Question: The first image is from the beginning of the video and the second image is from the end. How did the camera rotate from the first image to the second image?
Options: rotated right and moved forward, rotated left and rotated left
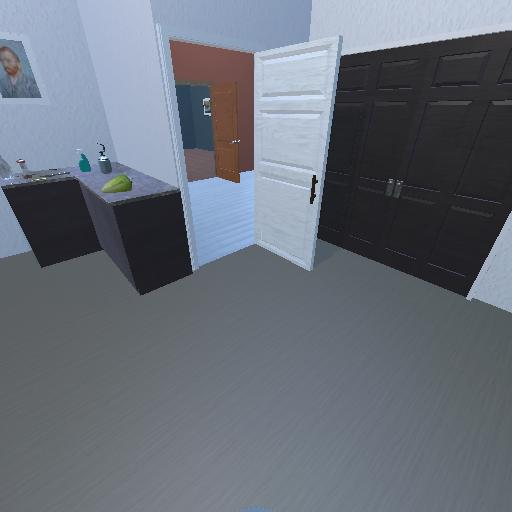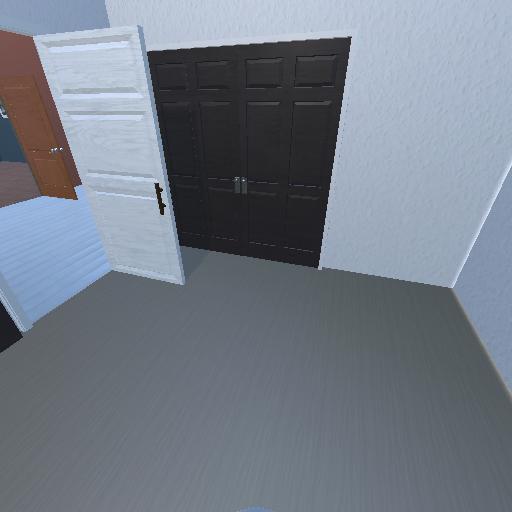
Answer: rotated right and moved forward